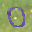
Label: 0